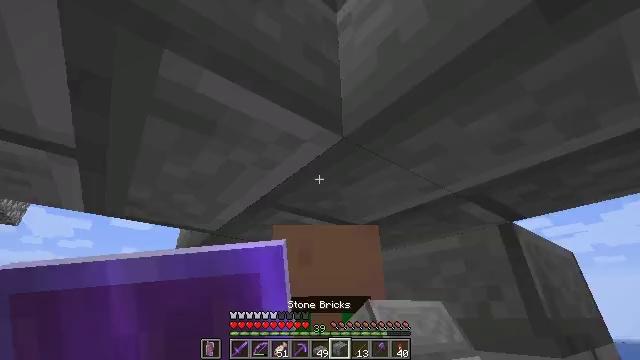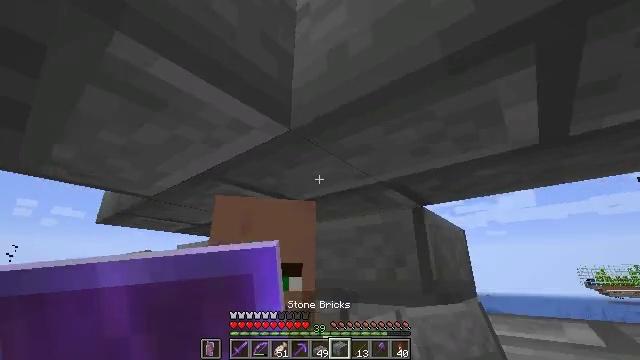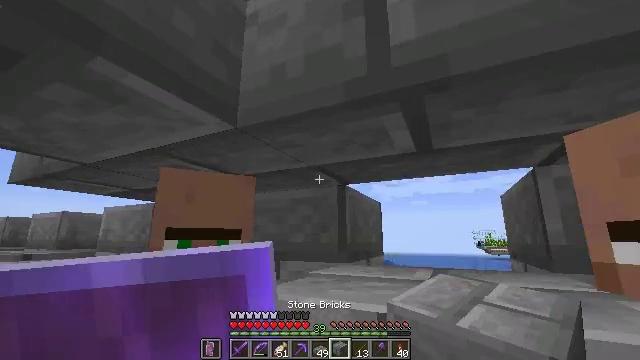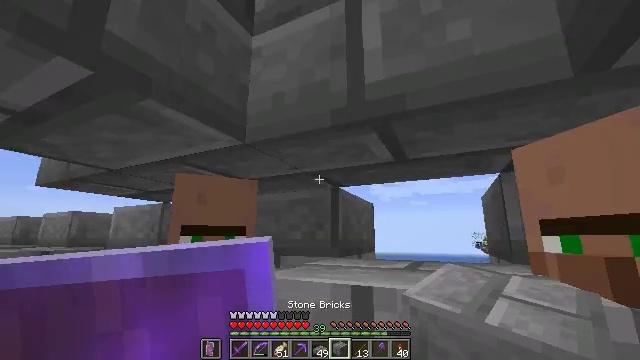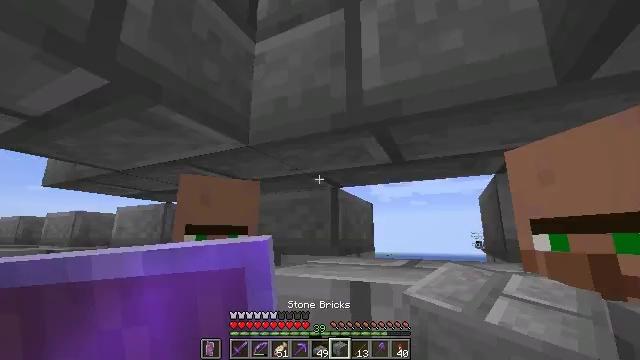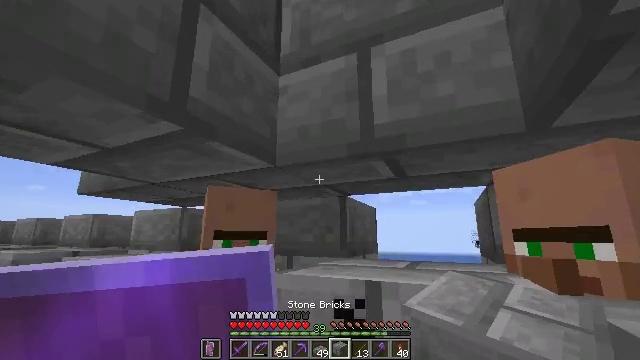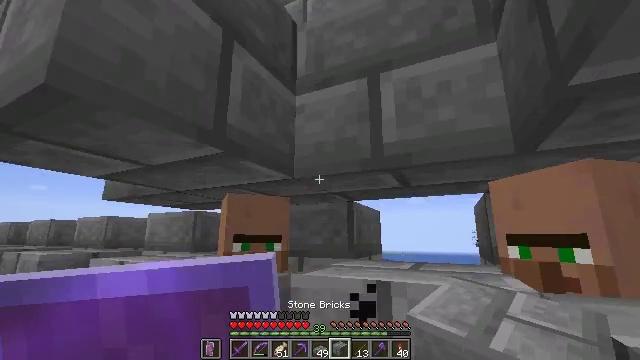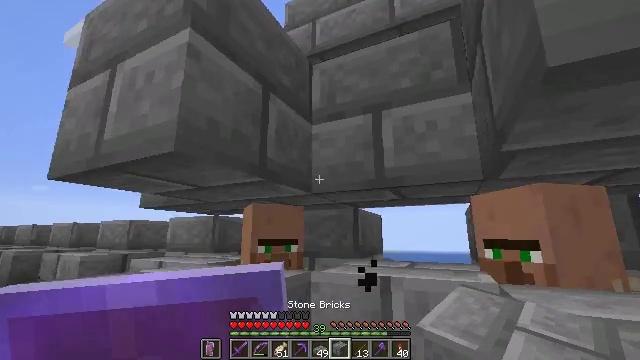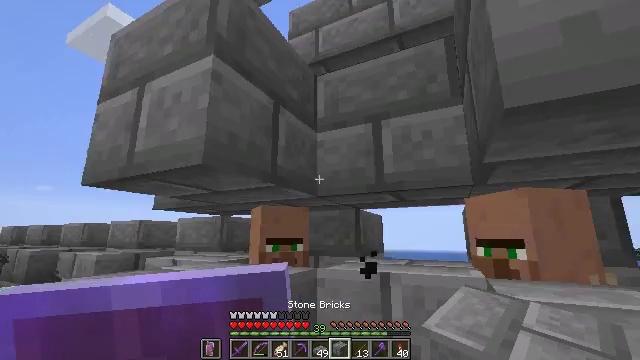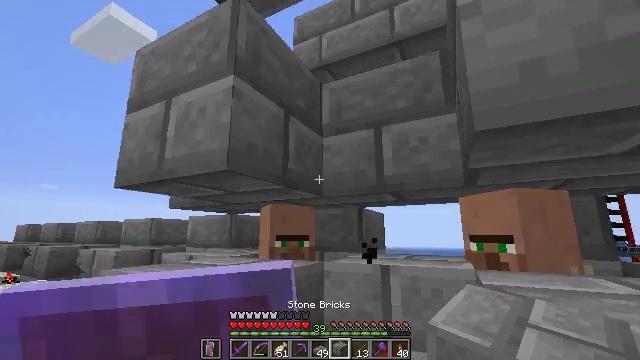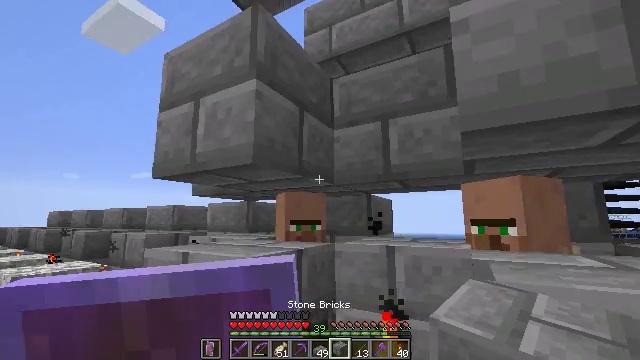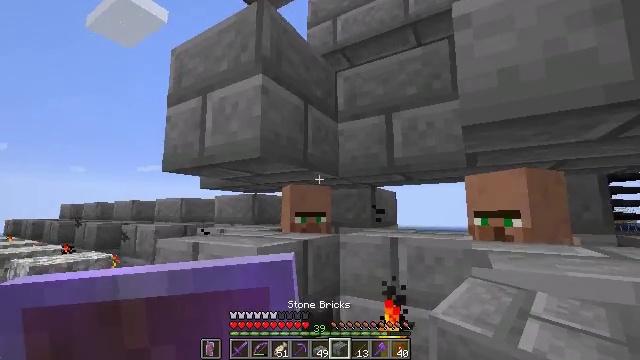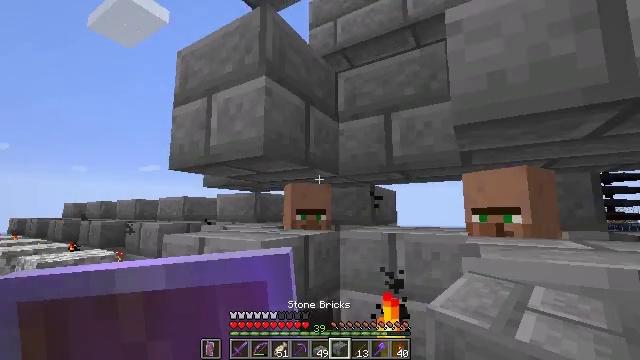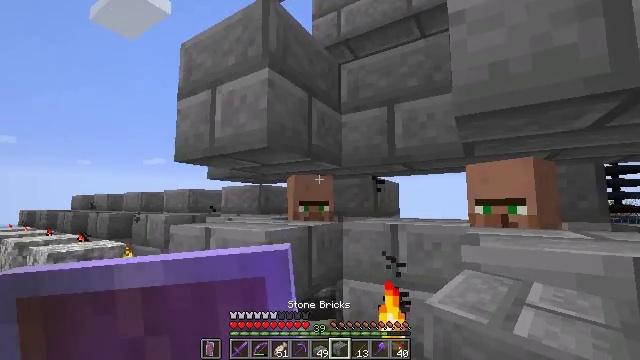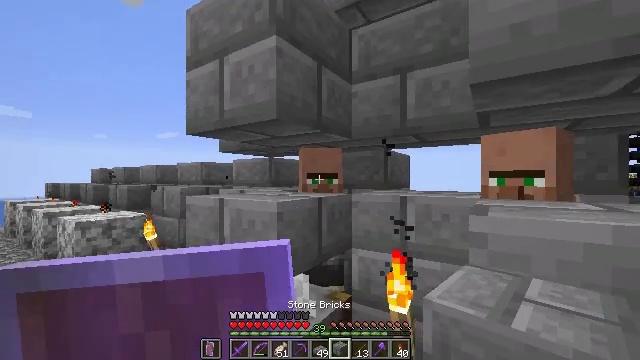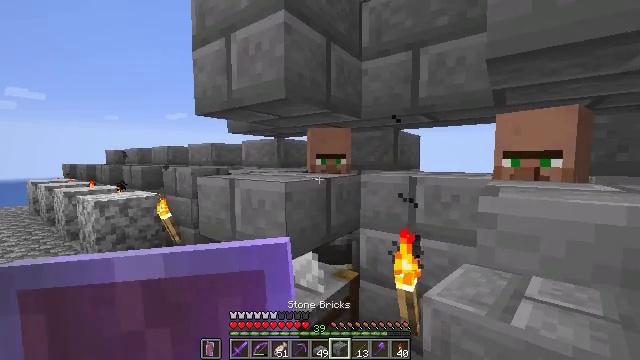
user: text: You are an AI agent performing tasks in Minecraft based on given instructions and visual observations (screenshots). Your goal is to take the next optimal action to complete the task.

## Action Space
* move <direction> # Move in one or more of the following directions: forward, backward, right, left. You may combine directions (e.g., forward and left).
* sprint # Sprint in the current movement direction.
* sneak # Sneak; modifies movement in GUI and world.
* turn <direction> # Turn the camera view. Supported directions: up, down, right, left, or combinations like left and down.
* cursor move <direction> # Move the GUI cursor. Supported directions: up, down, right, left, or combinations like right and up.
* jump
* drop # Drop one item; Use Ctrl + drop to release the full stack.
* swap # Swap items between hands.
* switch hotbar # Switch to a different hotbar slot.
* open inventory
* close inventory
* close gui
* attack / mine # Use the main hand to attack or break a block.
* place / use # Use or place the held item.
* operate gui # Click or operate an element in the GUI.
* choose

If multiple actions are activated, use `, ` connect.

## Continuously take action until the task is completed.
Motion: motion action
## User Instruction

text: Turn clay into a brick by smelting it.
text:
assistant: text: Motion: move back, turn right and down
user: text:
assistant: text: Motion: move back, turn right and down
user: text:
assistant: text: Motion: move back
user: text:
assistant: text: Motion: move back
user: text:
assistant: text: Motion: move back
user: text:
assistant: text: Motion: move back
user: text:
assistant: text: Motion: move back
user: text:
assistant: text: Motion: move back
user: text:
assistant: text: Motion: move back
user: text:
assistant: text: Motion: turn left and down
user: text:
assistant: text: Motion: turn left and down
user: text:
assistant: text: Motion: no_op
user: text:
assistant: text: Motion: turn down
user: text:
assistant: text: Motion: turn left and down
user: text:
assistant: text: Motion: turn left and down
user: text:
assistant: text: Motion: no_op
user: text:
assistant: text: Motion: no_op
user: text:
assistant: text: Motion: no_op
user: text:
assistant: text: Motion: no_op
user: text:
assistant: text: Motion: no_op
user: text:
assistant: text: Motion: no_op
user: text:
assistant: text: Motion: no_op
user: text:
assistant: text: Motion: no_op
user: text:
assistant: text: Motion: turn up
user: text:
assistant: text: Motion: turn right and up
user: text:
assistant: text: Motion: turn up
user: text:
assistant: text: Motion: no_op
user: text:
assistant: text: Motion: no_op
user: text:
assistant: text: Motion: no_op
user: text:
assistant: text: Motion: no_op